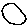
Label: circle